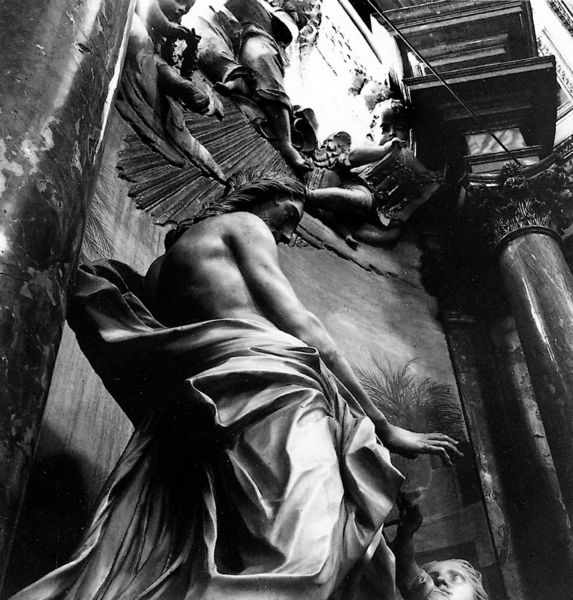
Titel: Noli me tangere
Künstler: Antonio Raggi
Standort: Rom, S. Domenico e Sisto (EU - I - Latium)
Institution: Rom, Cappella Alaleona
Schlagwörter: akt, flügel, hand, himmel, mann, nackt, schatten, umhang, weiß, geste, grau, licht, marmor, pfeiler, schwarz, säule, tuch, architektur, arm, barock, falten, gesicht, mensch, stein, tod, kirche, figur, gewand, haare, stoff, kind, personen, pflanze, schulter, kinder, engel, putto, skulptur, statue, relief, italien, man, figuren, detail, ornamente, palme, palmwedel, faltenwurf, laken, plastik, oberkörper, foto, unten, strahlen, schwarzweiß, altar, kapitelle, rom, kapitell, schwarz weis, chwarz, christus, grab, jesus, jesus christus, pieta, eros, kapelle, amor, putten, maria, korinthisch, magdalena, putti, verzierungen, froschperspektive, passion, schweisstuch, himmlisch, sünderin, e, kapite